Field crop: maize
Growth stage: 2
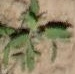
Species: atriplex